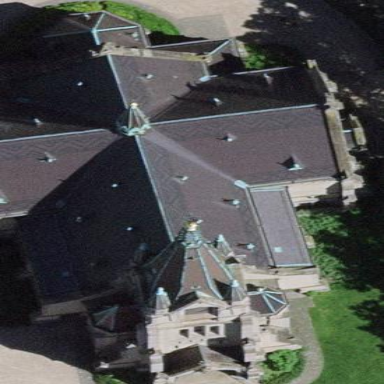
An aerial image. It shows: Building that is place of worship.